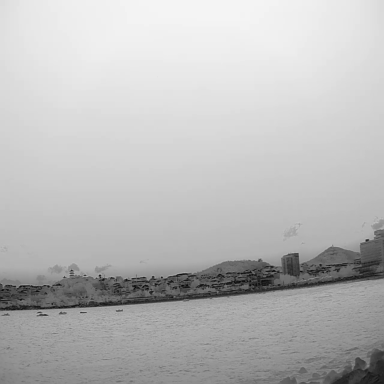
There are six bulk_carriers in the infrared image.